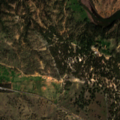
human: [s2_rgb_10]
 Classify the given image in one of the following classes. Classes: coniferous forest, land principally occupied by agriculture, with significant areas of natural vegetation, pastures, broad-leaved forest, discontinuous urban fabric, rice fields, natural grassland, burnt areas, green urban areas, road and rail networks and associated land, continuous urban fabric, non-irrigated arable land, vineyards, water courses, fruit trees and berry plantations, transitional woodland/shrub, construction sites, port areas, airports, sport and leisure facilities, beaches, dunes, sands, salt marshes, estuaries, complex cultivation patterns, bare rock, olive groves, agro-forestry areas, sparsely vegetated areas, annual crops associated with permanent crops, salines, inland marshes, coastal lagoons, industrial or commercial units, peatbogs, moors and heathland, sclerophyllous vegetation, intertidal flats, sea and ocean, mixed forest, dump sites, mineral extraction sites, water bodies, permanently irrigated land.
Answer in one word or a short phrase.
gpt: agro-forestry areas, broad-leaved forest, transitional woodland/shrub, water bodies